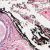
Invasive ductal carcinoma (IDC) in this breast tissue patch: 0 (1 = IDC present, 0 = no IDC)